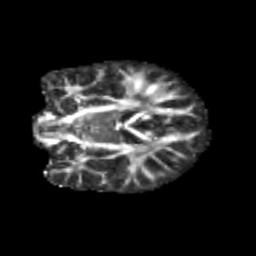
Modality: FA
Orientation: coronal
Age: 9
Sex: male
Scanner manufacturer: siemens
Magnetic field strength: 3 T
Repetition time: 3.8 s
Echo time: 0.07 s